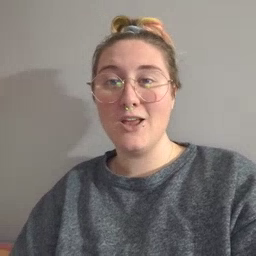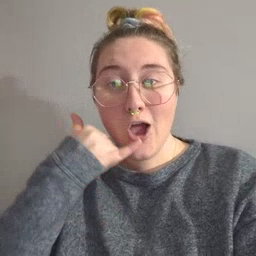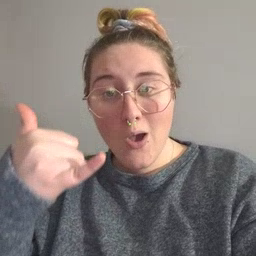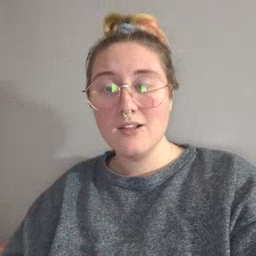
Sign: callonphone